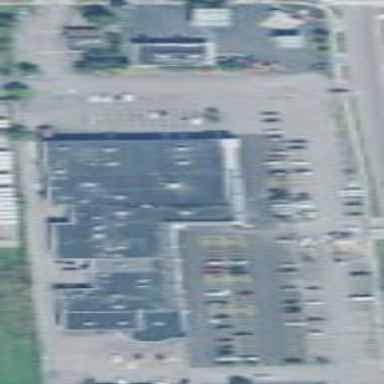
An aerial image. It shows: Retail area.